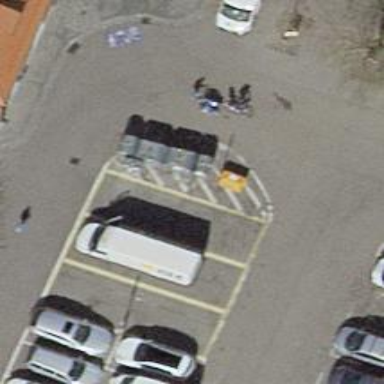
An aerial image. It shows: Recycling container at amenity designated for recycling.